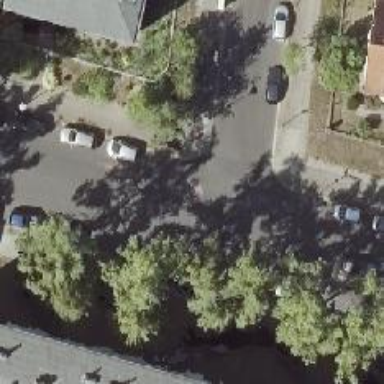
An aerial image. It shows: Residential road with asphalt surface and sidewalks on both sides. There are parallel parking lanes on both sides of the road.